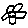
Label: flower